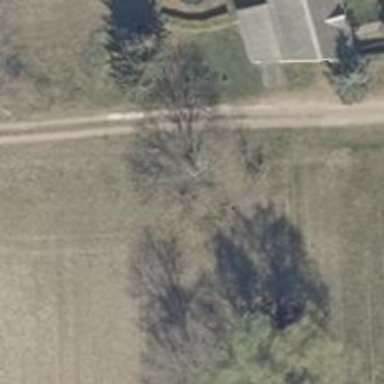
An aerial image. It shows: Deciduous broadleaved tree.